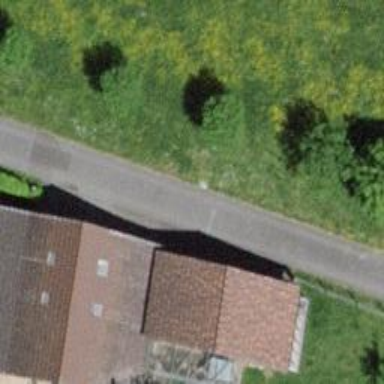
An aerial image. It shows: Shed building.